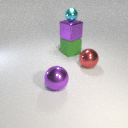
small cyan metal sphere above large green rubber cube